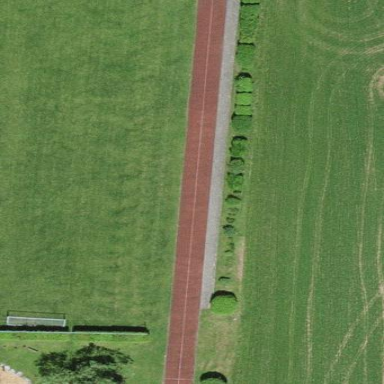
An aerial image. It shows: Athletics track located on leisure land.